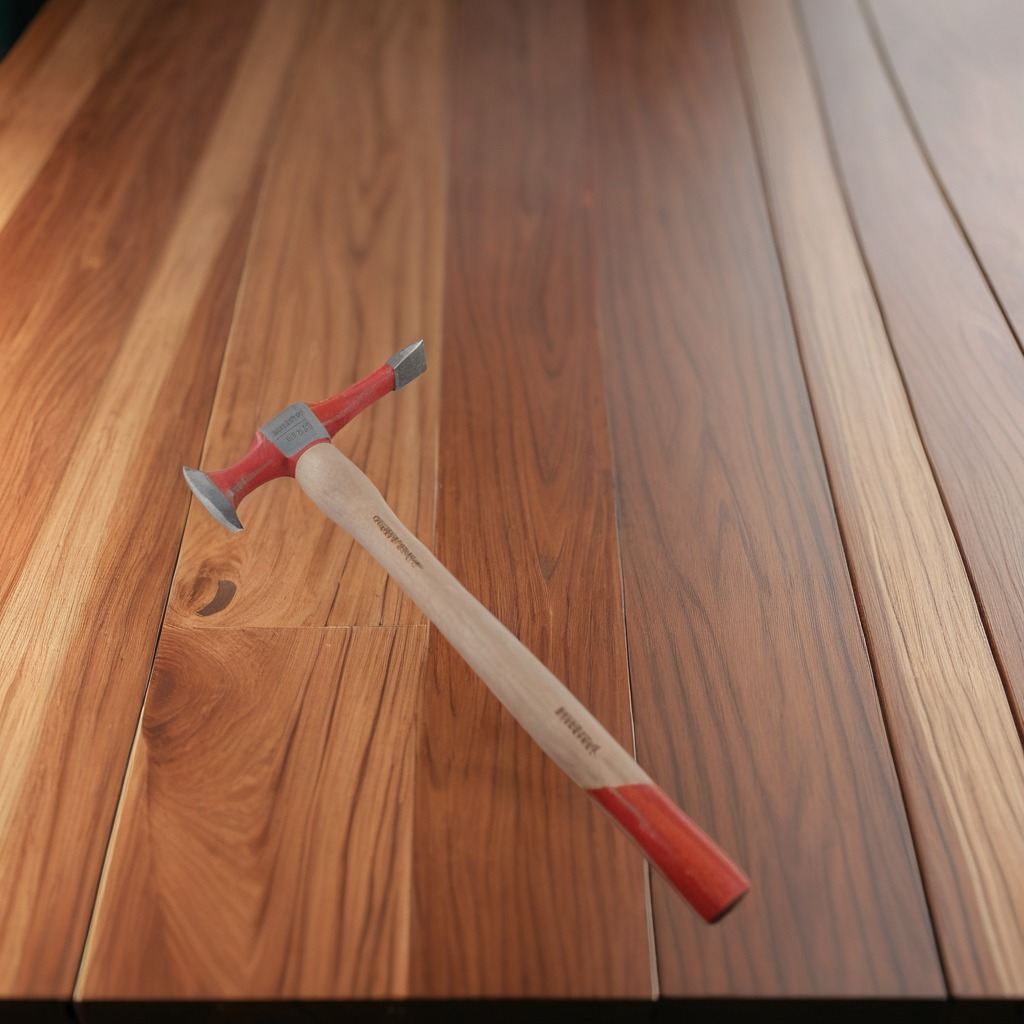
A hammer lies on the wooden table in a carpentry studio rich wood textures side lighting